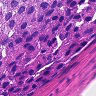
Metastatic tissue present: yes